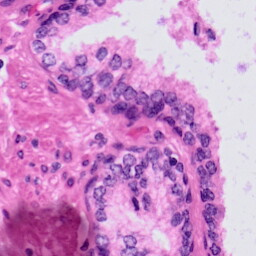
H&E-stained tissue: Prostate